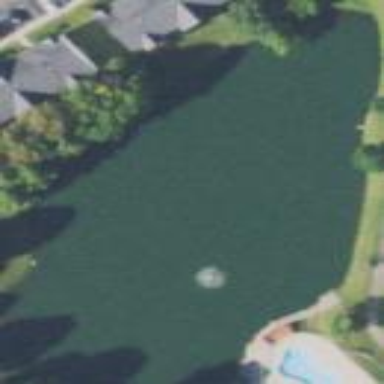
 showcasing the natural beauty of water."